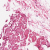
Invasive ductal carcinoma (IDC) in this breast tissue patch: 0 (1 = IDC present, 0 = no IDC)